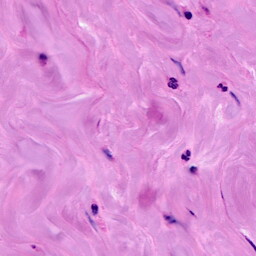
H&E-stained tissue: Breast